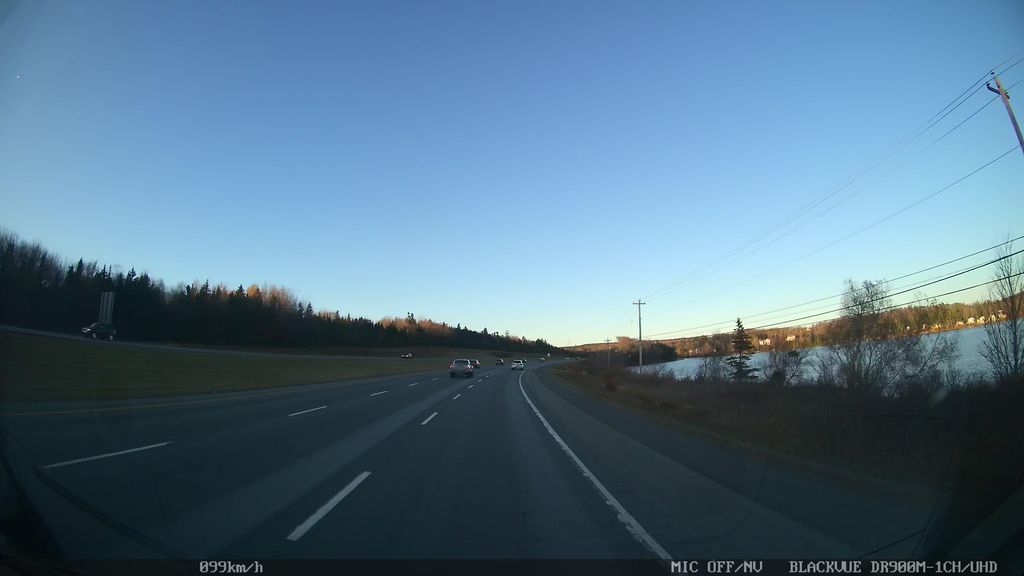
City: halifax